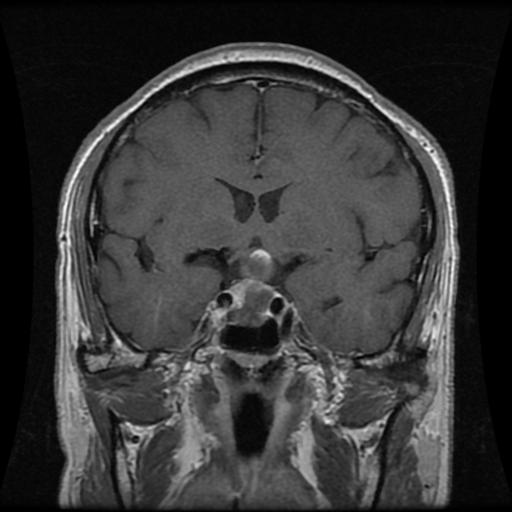
Label: pituitary